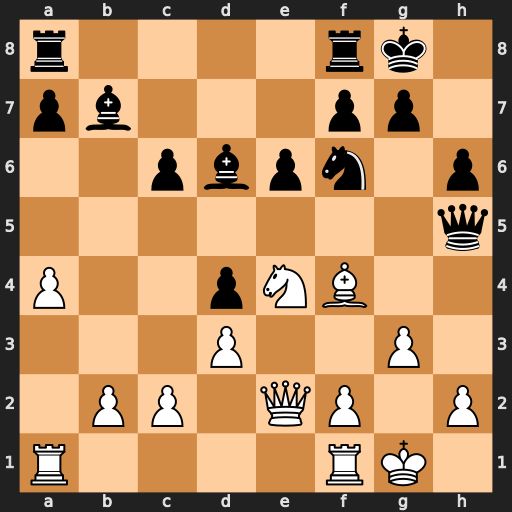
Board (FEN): r4rk1/pb3pp1/2pbpn1p/7q/P2pNB2/3P2P1/1PP1QP1P/R4RK1
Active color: w
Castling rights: -
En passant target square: -
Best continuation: Nxf6+ gxf6 Qxh5